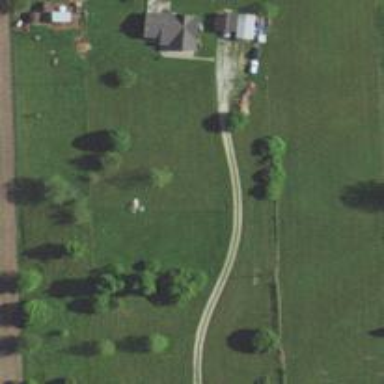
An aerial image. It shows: Driveway.